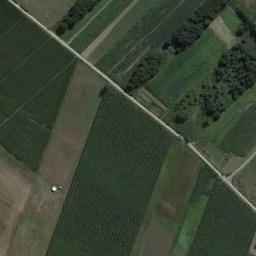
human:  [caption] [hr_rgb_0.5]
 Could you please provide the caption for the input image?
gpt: The rectangular farmland is next to some trees .

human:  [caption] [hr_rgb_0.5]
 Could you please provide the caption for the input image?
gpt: Many dense, neatly arranged dark green, light green and brown mixed rectangular farmlands of different sizes .

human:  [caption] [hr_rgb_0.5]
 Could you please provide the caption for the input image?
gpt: There are many trees beside the rectangular farmlands .

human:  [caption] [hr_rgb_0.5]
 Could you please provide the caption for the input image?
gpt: Some rectangular farmlands of different colors and sizes and groves of trees are on the ground and a road goes through the farmlands .

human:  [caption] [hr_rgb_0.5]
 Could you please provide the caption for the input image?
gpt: There are some green trees and green rectangular farmlands .